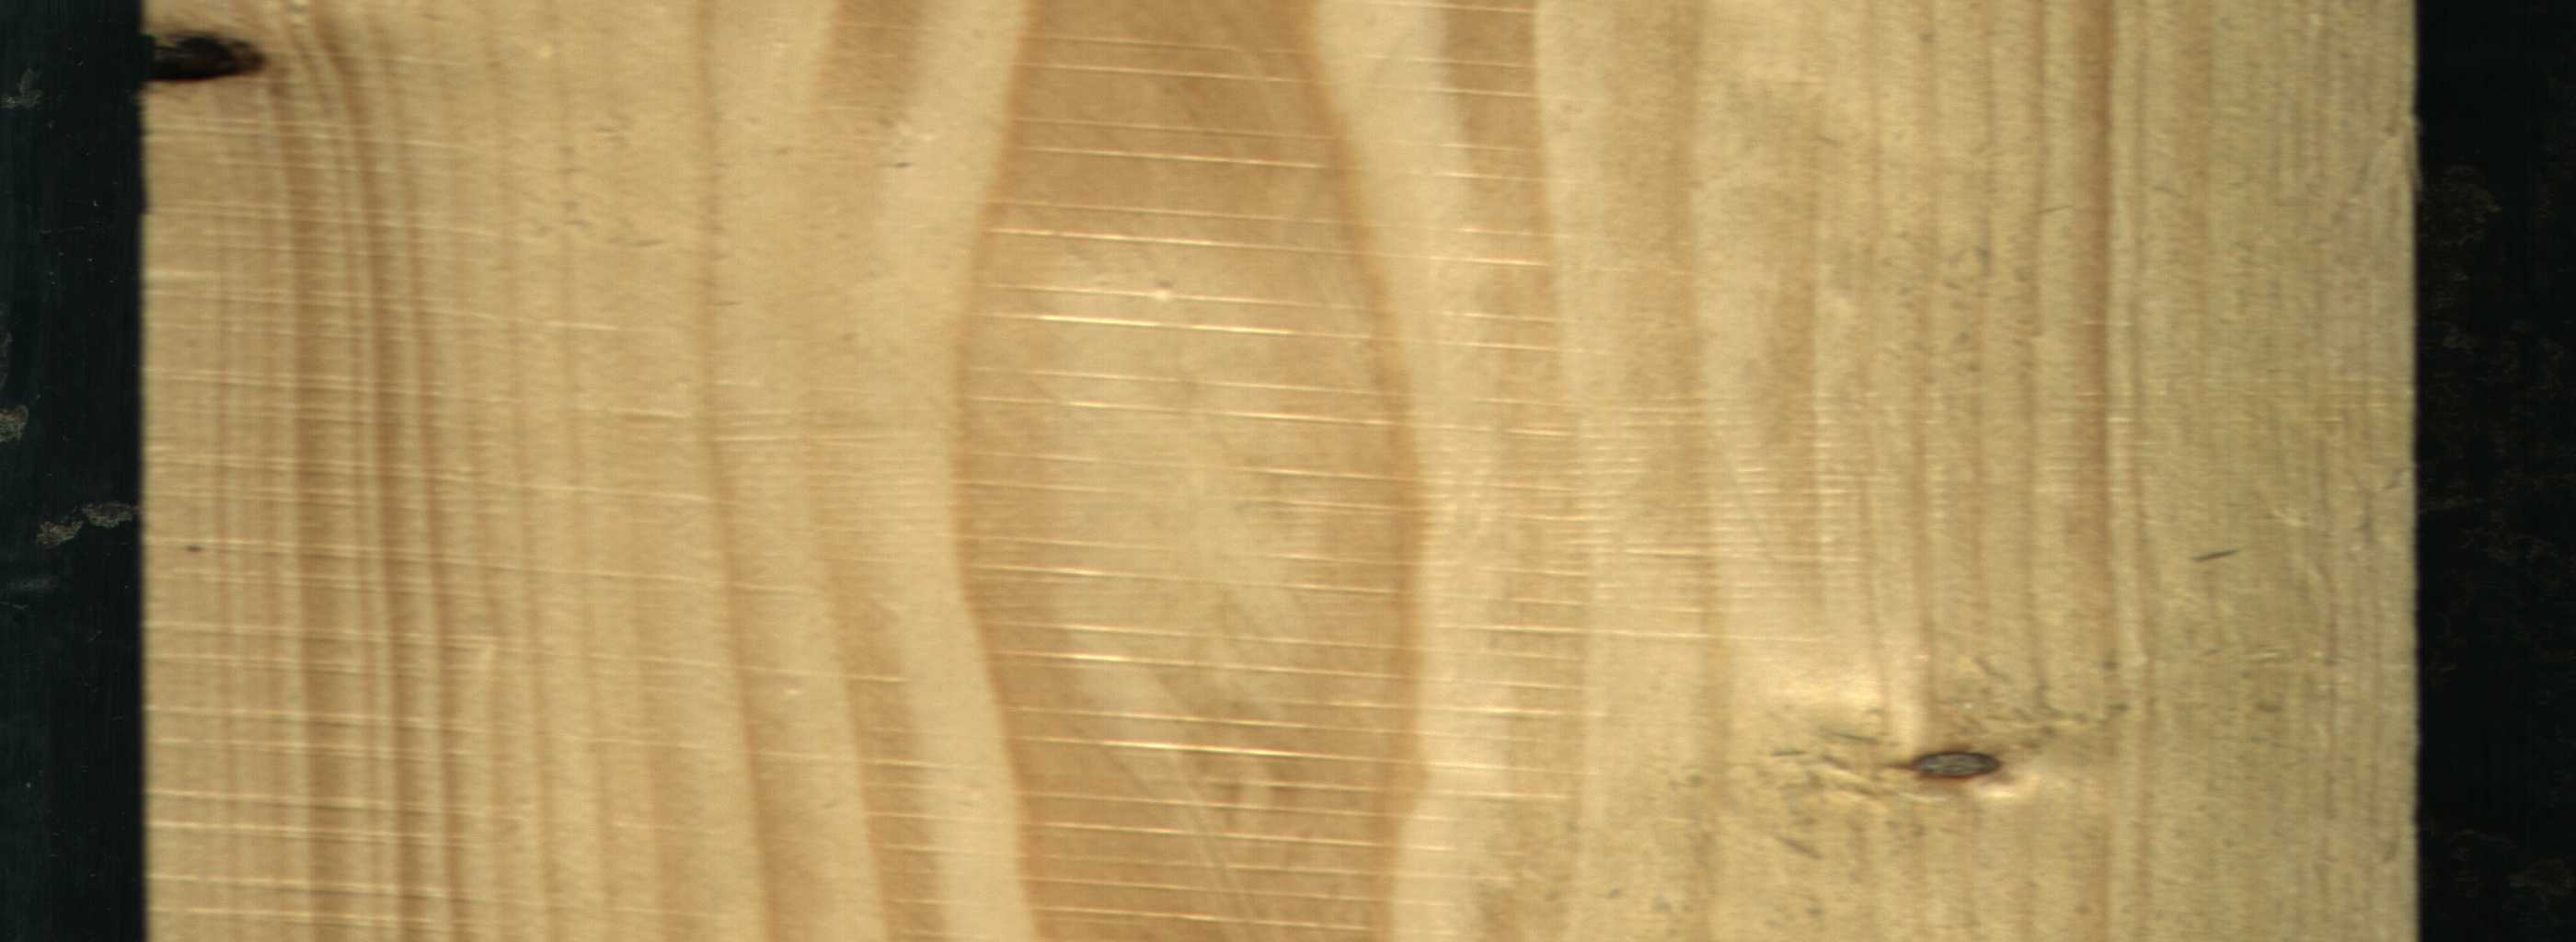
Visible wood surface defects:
Knot_missing
Live_Knot